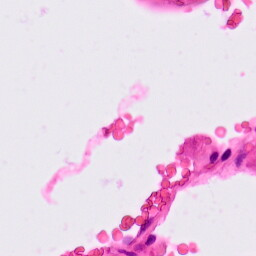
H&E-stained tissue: Lung